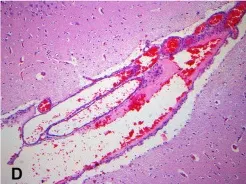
Representative photomicrographs of the hematoxylin and eosin (H&E) staining. (D) Brain characterized by meningeal vessel congestion. 200x magnification.
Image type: pathology (h&e)